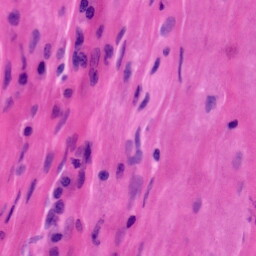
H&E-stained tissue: Tonsil